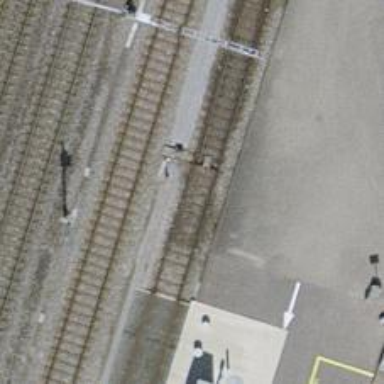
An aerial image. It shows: Railway switch.